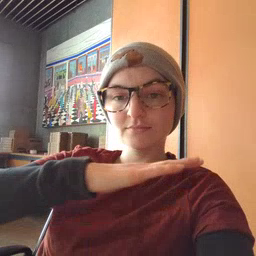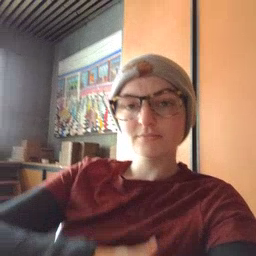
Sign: table